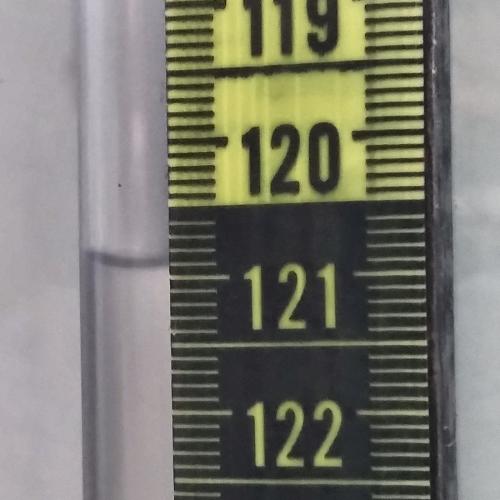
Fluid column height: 120.9 cm